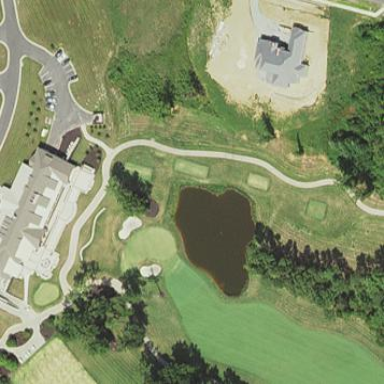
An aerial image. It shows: Area of rough grass used for golf.